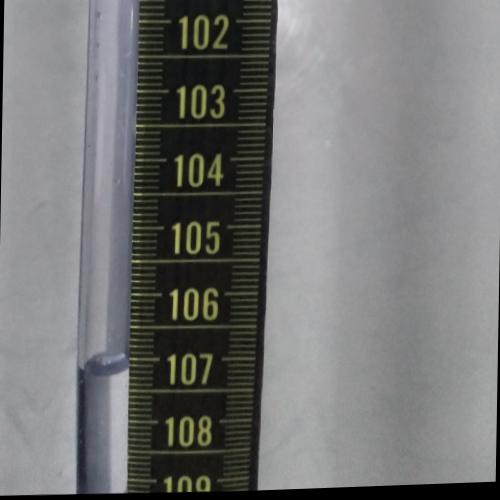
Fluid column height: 107.1 cm